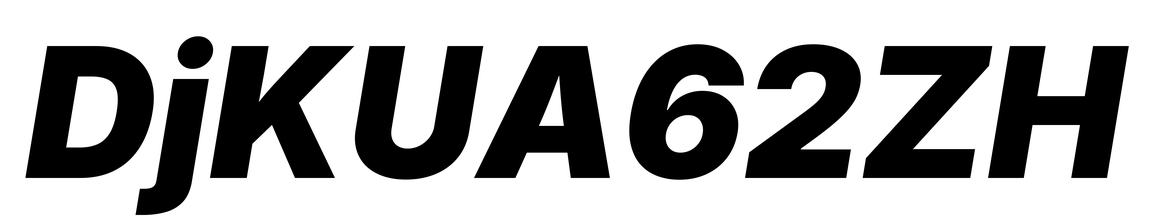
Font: Inter-Italic_Black_Italic